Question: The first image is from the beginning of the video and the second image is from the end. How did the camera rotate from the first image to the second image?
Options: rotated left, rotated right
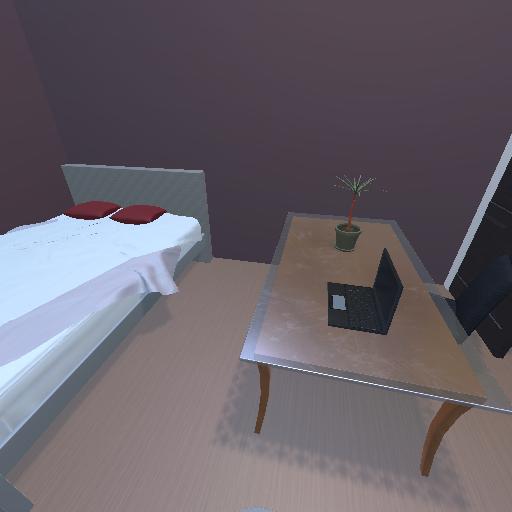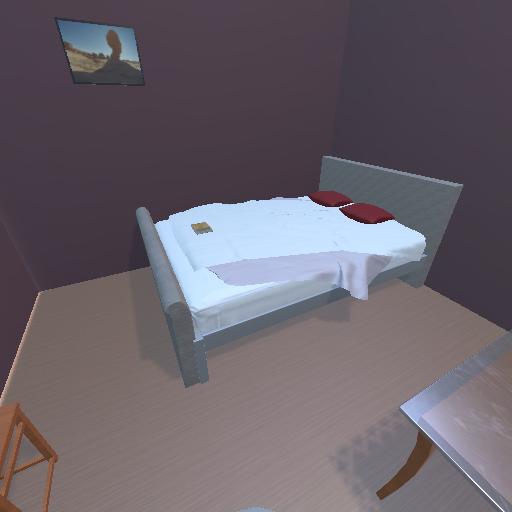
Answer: rotated left